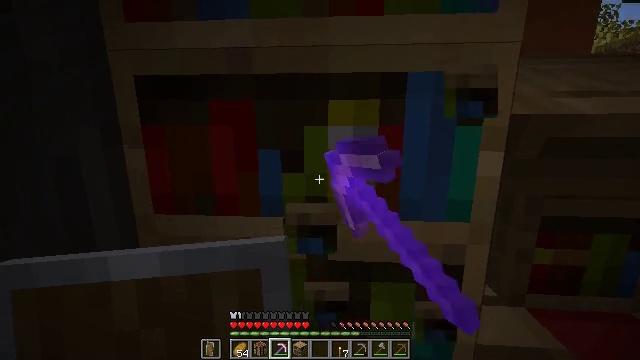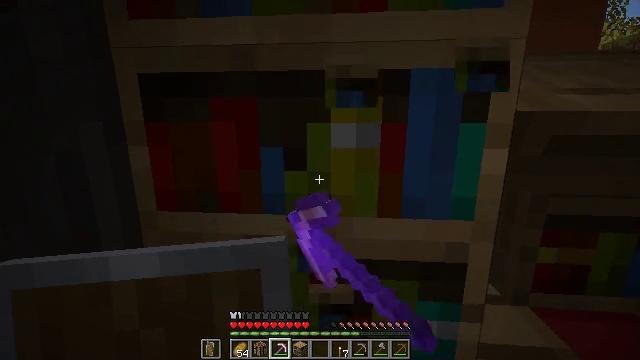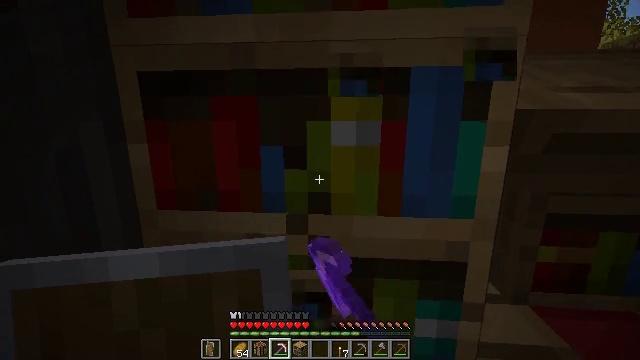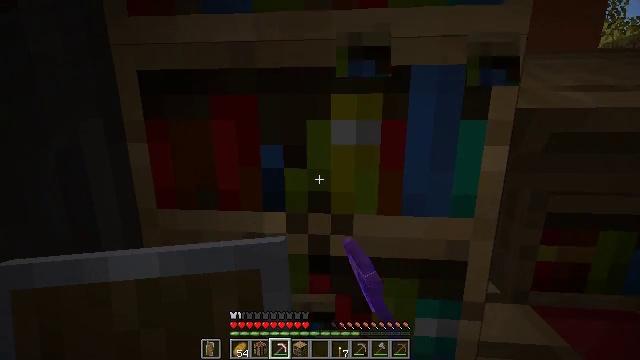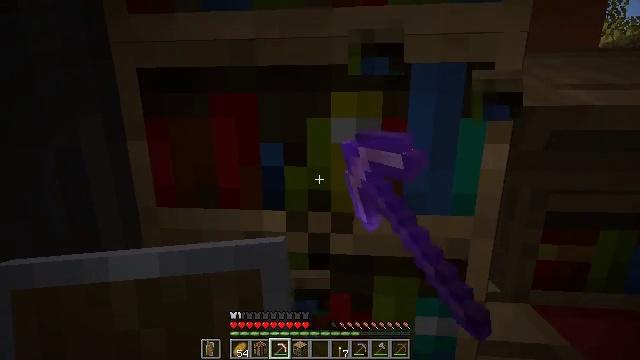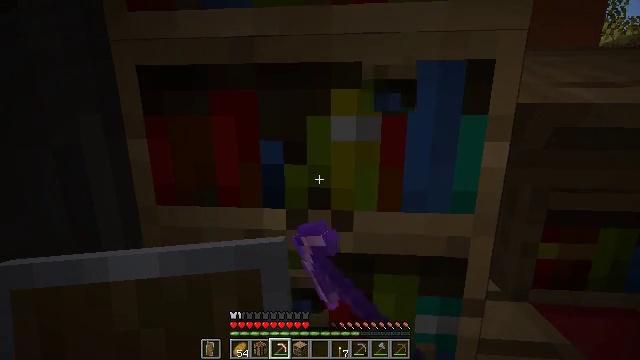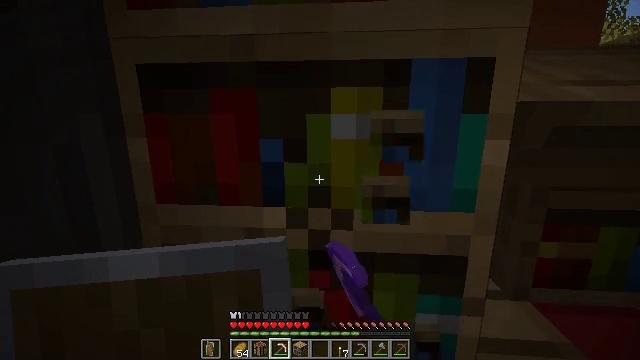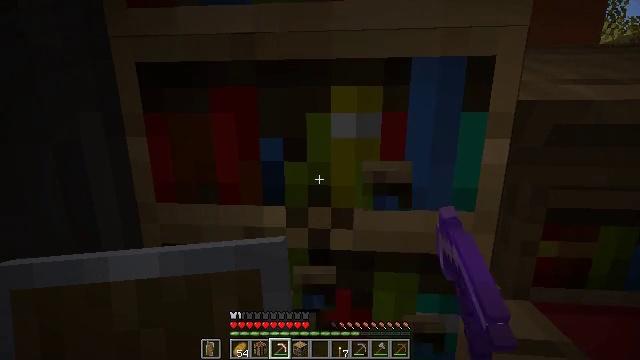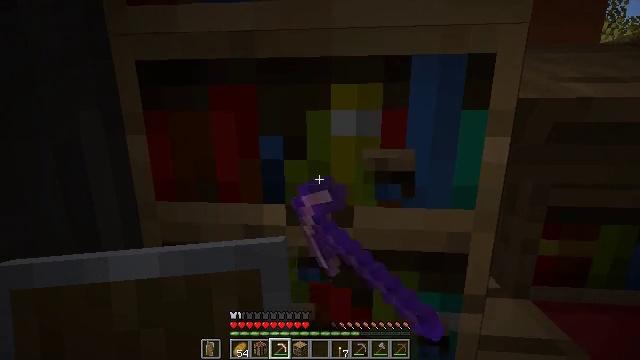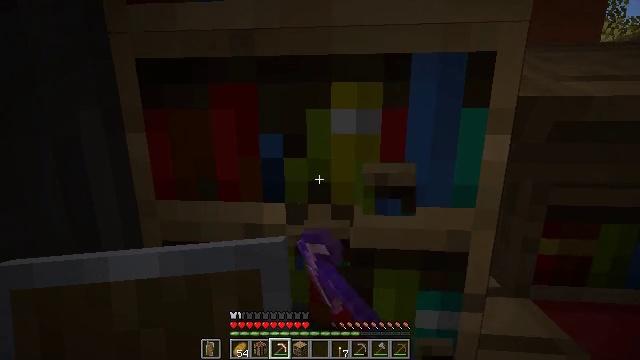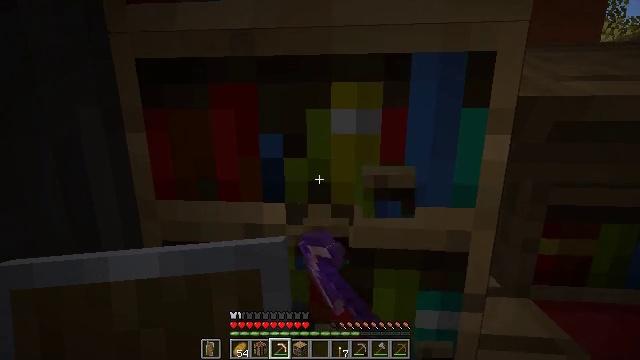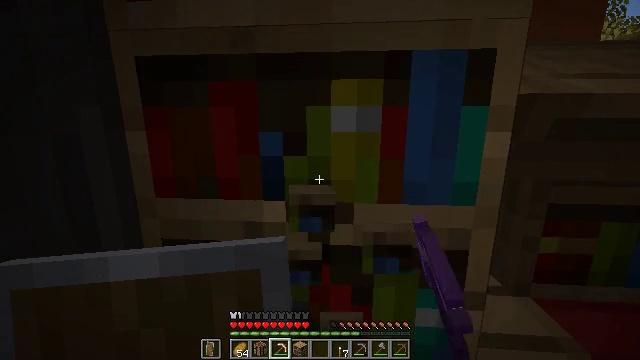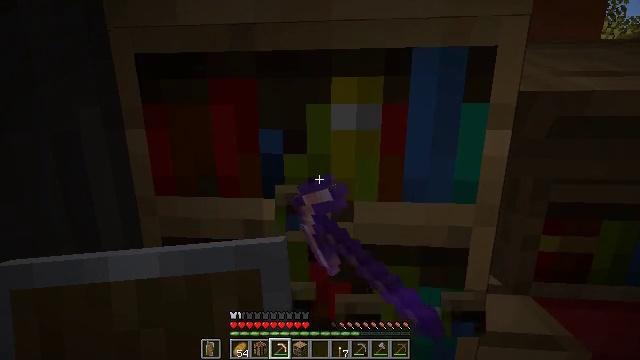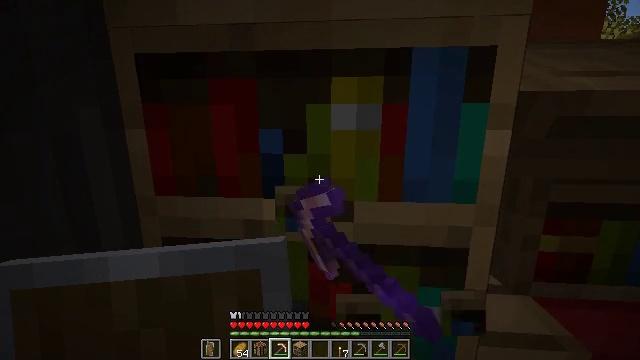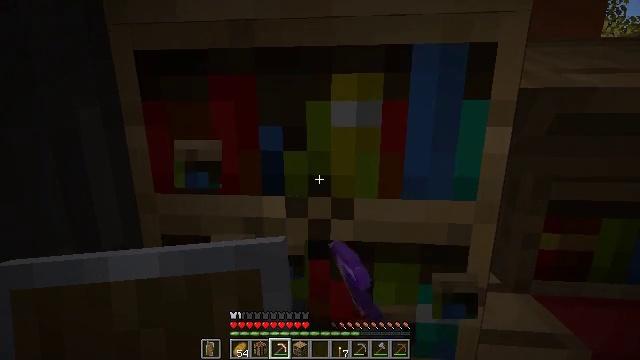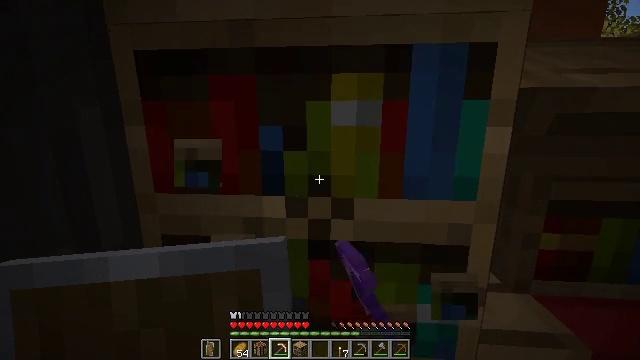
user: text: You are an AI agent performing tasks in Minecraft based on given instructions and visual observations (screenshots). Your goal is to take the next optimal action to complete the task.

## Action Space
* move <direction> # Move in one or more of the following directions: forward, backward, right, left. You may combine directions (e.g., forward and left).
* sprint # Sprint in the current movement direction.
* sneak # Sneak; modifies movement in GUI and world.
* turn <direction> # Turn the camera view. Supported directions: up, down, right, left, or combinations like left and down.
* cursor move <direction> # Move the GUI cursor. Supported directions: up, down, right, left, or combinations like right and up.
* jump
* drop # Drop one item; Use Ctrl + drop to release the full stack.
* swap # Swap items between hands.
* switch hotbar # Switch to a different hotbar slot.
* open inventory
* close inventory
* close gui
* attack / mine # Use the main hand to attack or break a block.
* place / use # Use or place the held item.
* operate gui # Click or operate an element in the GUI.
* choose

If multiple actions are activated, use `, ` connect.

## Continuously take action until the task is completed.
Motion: motion action
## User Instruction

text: Collect books by breaking the bookshelf.
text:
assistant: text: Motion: attack / mine
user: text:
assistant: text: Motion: attack / mine
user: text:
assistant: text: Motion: attack / mine, jump
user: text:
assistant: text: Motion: attack / mine, jump
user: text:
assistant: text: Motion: attack / mine, jump
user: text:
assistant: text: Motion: attack / mine, jump
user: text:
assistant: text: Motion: attack / mine, jump
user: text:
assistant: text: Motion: attack / mine, jump
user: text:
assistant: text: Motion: attack / mine, jump
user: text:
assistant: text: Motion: attack / mine, jump
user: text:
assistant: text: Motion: attack / mine, jump
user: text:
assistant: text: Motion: attack / mine, jump
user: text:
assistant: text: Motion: attack / mine, jump
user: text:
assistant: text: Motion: attack / mine, jump
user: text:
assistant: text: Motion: attack / mine, jump
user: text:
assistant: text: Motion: sprint, attack / mine, jump
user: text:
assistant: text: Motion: sprint, attack / mine, jump
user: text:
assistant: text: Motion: sprint, attack / mine, jump
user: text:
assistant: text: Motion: sprint, attack / mine, jump
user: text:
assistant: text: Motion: sprint, attack / mine, jump
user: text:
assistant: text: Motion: sprint, attack / mine, jump
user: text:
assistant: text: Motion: sprint, attack / mine, jump
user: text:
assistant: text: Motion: sneak, attack / mine, jump
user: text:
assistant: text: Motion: sneak, attack / mine, jump
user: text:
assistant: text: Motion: sneak, attack / mine, jump
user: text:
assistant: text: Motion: sneak, attack / mine, jump
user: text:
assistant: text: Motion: sneak, attack / mine, jump
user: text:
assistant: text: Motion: sneak, attack / mine, jump
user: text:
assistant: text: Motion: sneak, attack / mine, jump
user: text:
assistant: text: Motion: sneak, attack / mine, jump